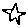
Label: star